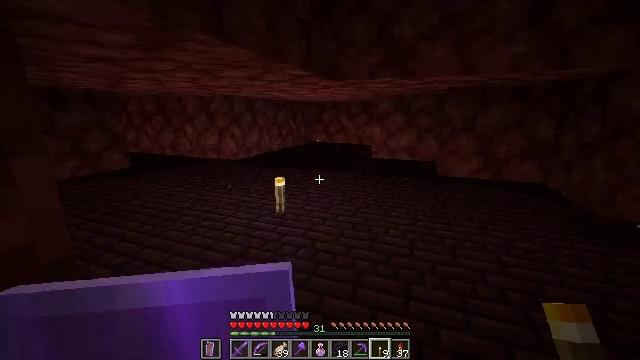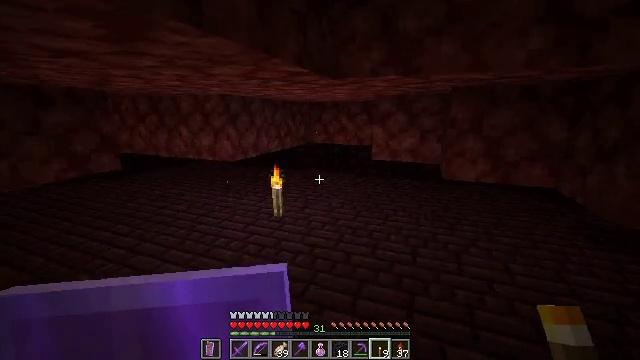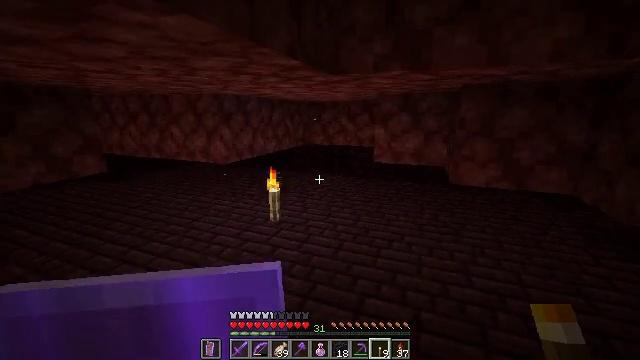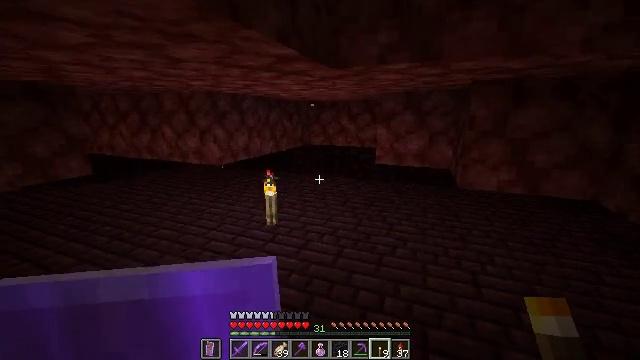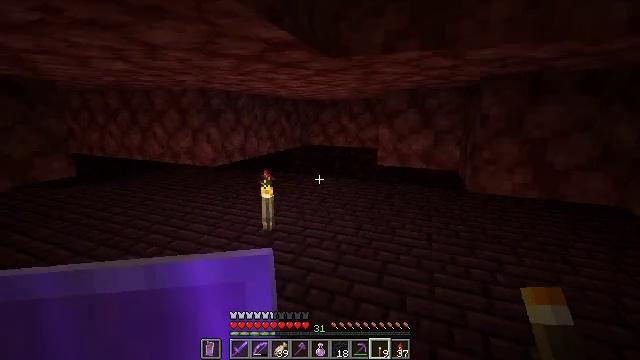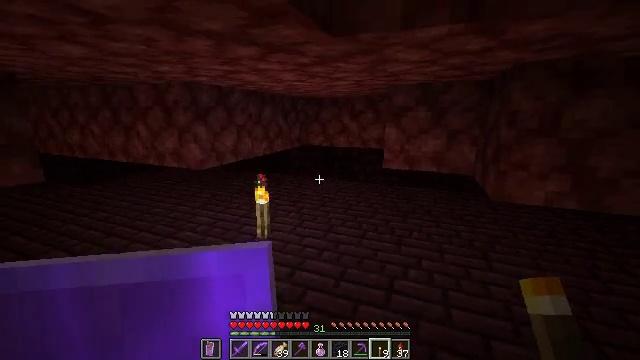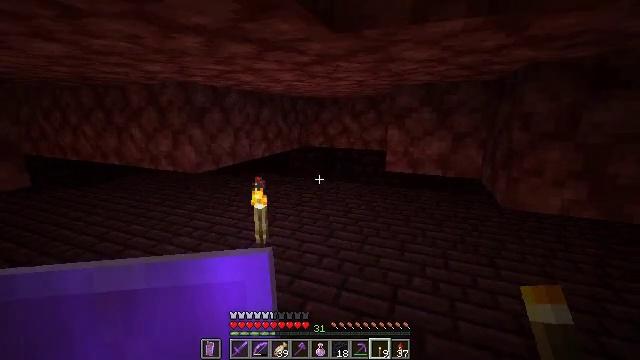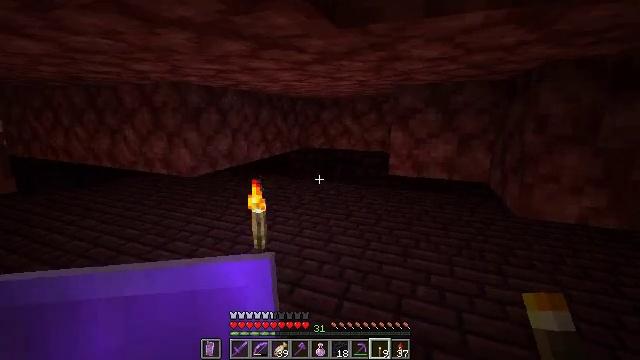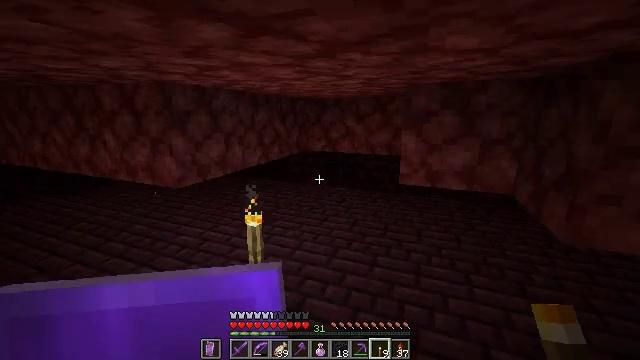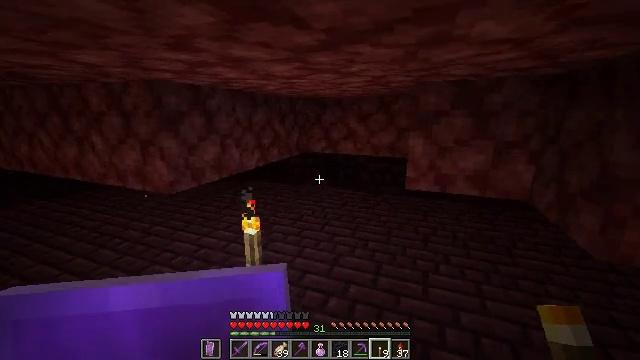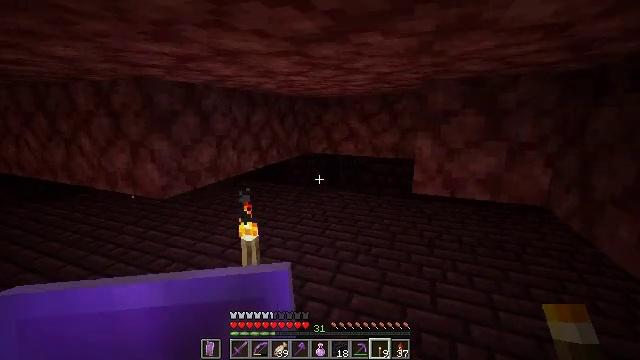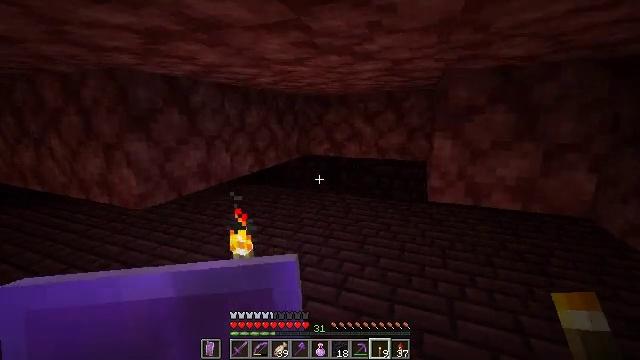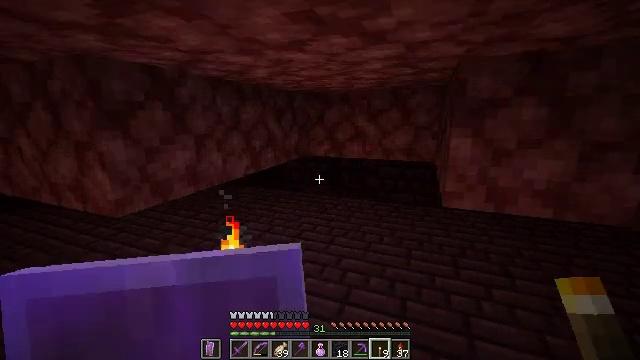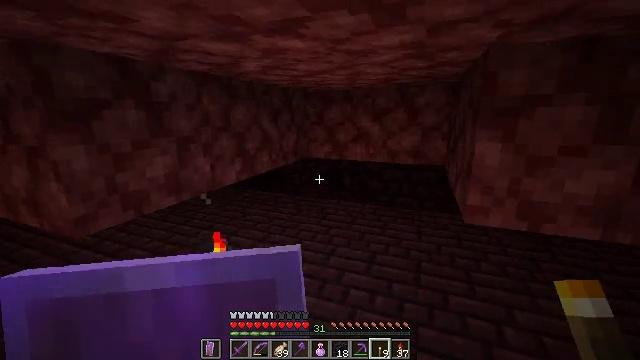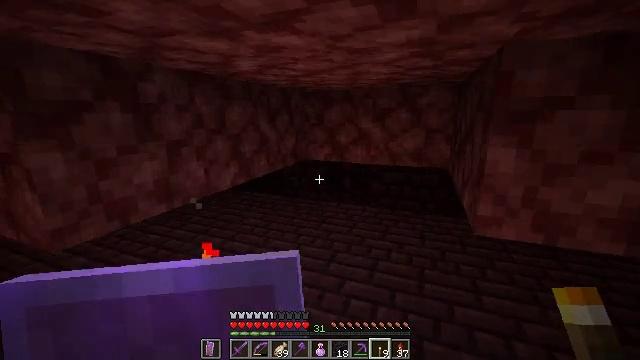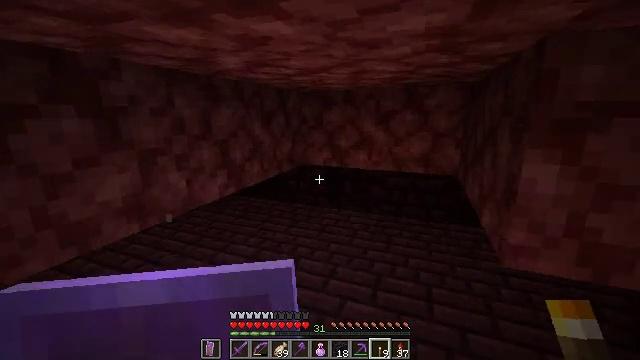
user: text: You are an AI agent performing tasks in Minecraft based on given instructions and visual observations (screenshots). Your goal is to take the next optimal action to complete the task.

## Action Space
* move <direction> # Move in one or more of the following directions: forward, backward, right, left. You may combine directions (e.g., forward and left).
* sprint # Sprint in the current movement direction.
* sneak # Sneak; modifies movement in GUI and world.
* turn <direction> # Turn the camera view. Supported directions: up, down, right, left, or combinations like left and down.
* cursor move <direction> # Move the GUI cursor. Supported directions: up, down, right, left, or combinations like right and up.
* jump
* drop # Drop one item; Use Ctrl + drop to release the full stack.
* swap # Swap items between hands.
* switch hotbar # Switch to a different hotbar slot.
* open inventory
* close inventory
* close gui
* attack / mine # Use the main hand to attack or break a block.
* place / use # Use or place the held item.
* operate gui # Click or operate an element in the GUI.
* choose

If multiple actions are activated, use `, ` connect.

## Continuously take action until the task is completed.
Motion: motion action
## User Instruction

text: Mine a chest to move it.
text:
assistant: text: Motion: move forward
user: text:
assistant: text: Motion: move forward
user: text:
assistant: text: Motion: move forward
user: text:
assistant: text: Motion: move forward
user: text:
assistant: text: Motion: move forward
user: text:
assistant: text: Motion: move forward
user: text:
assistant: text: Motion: move forward
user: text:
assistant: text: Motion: move forward
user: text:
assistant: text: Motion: move forward
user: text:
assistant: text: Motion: move forward
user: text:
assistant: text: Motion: move forward
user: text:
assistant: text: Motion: move forward
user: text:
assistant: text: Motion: move forward
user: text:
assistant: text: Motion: move forward
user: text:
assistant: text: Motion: move forward
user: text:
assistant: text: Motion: move forward
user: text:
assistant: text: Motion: move forward
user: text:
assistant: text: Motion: move forward
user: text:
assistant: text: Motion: no_op
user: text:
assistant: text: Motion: no_op
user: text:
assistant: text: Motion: turn left and up
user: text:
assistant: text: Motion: turn left and up
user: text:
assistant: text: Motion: move left, turn left and down
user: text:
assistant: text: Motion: move left, turn left
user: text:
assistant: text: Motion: move left
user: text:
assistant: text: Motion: move left
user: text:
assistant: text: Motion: move left
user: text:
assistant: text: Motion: move left
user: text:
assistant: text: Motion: move left
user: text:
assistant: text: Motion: no_op